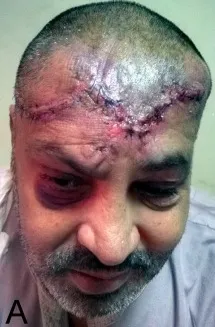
The course of the incision line of the flap. Anteriorly.
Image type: medical_photograph (other_medical_photograph)